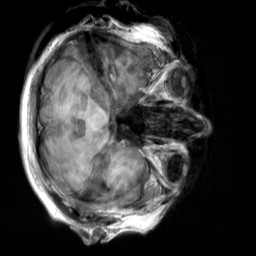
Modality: T1w
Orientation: axial
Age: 56
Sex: male
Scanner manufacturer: siemens
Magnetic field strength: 3 T
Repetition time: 2.3 s
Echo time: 0.00303 s